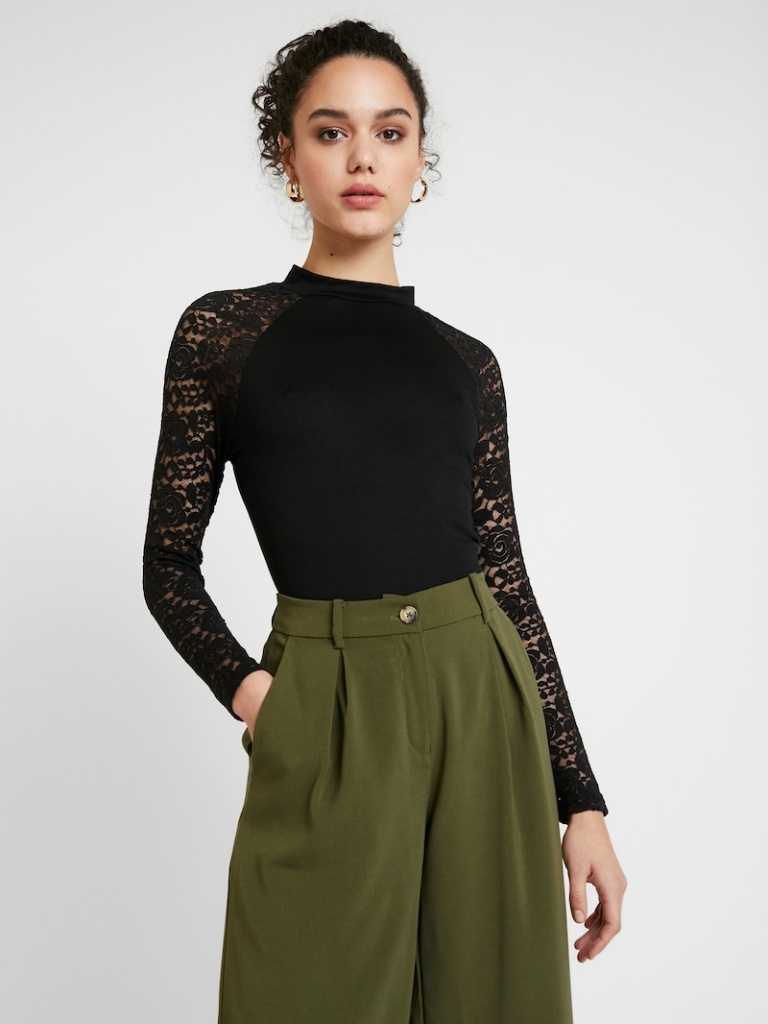
lace tight a long-sleeved with the sleeves down hip length Fully Tucked in turtleneck top